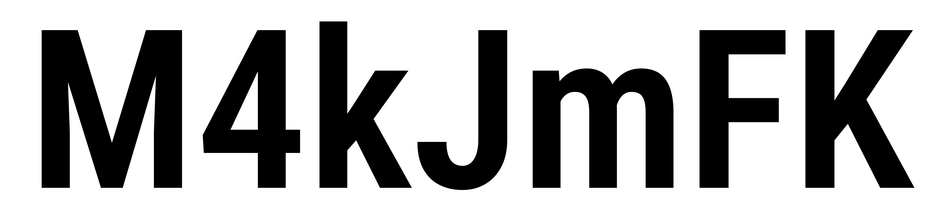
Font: Roboto_Condensed_SemiBold